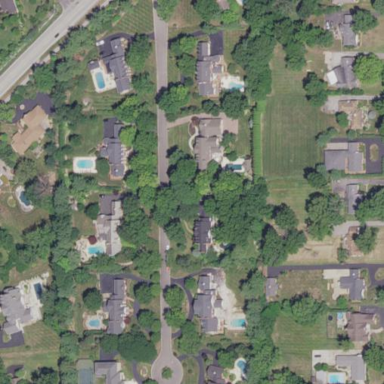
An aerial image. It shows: Single-family residential area.